Chest X-ray:
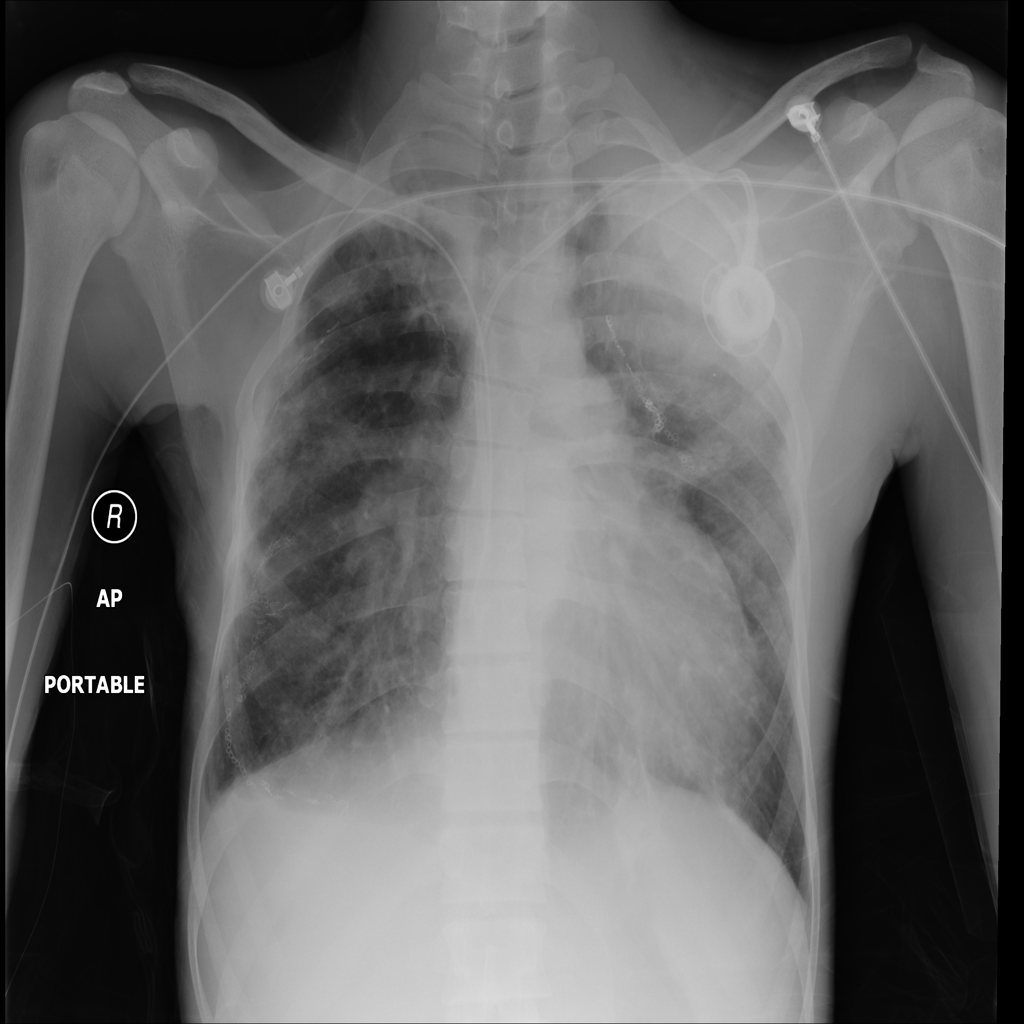
Findings: Effusion, Pleural Thickening, Fibrosis, Emphysema, Consolidation
No abnormal finding: no